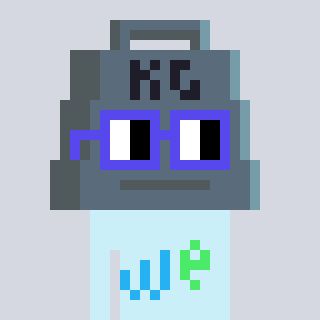
a pixel art character with square blue glasses, a weight-shaped head and a cold-colored body on a cool background